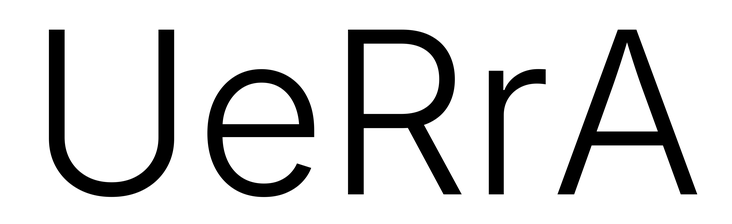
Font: Inter_Light